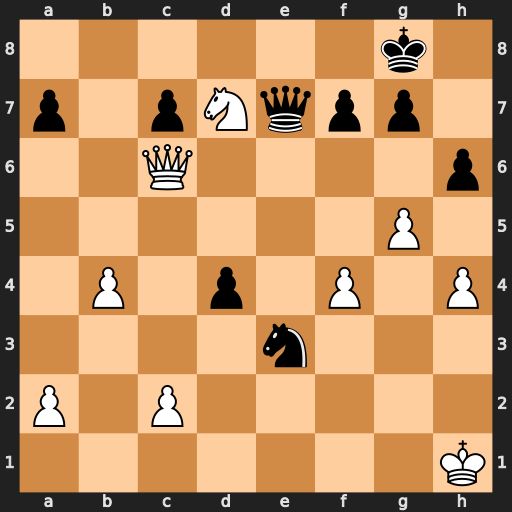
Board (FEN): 6k1/p1pNqpp1/2Q4p/6P1/1P1p1P1P/4n3/P1P5/7K
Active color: w
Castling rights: -
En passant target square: -
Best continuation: Qa8+ Kh7 Nf8+ Qxf8 Qxf8